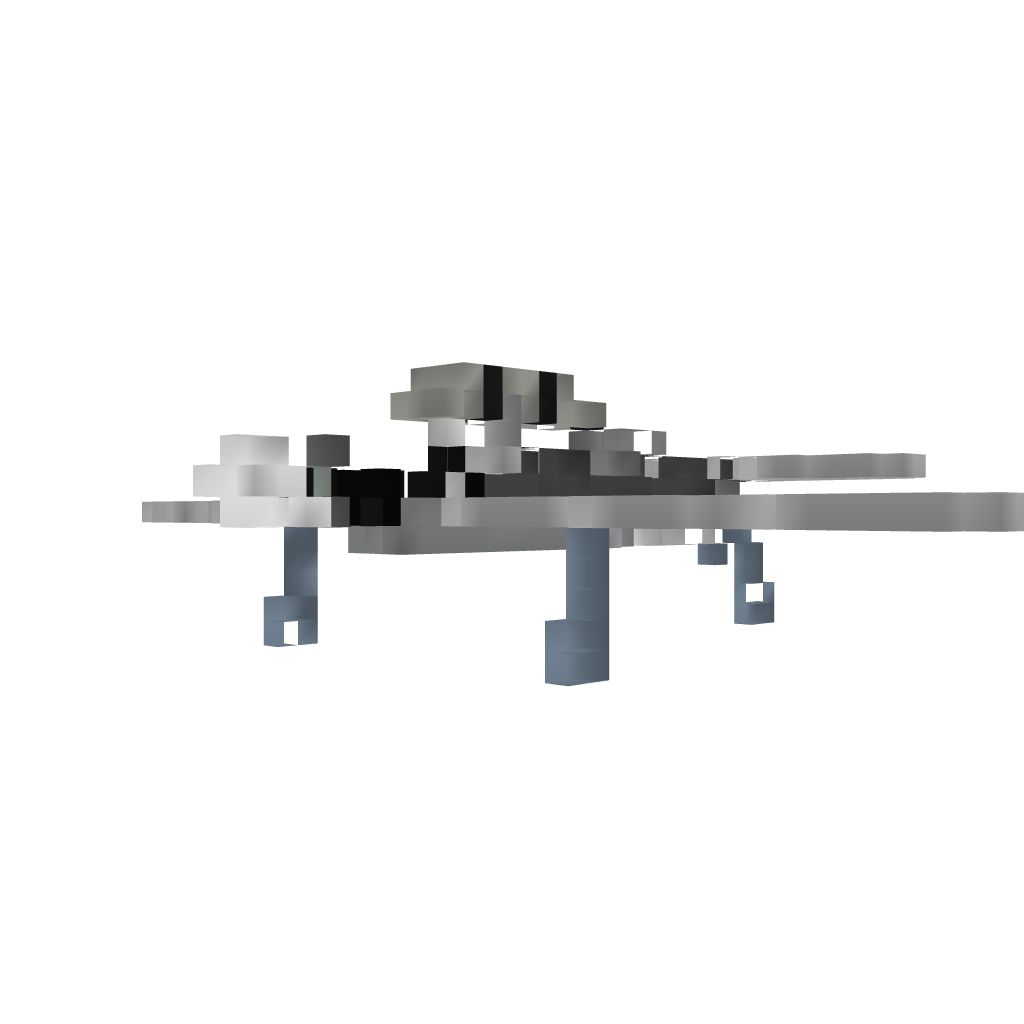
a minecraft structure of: Mitsubishi A6M